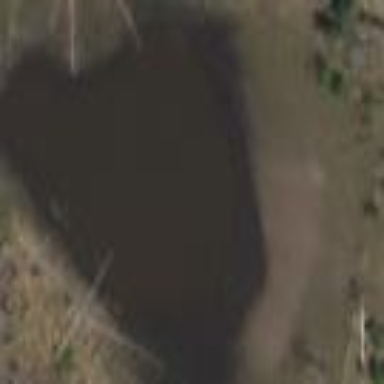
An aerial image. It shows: Beautiful lake in nature.